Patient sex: M
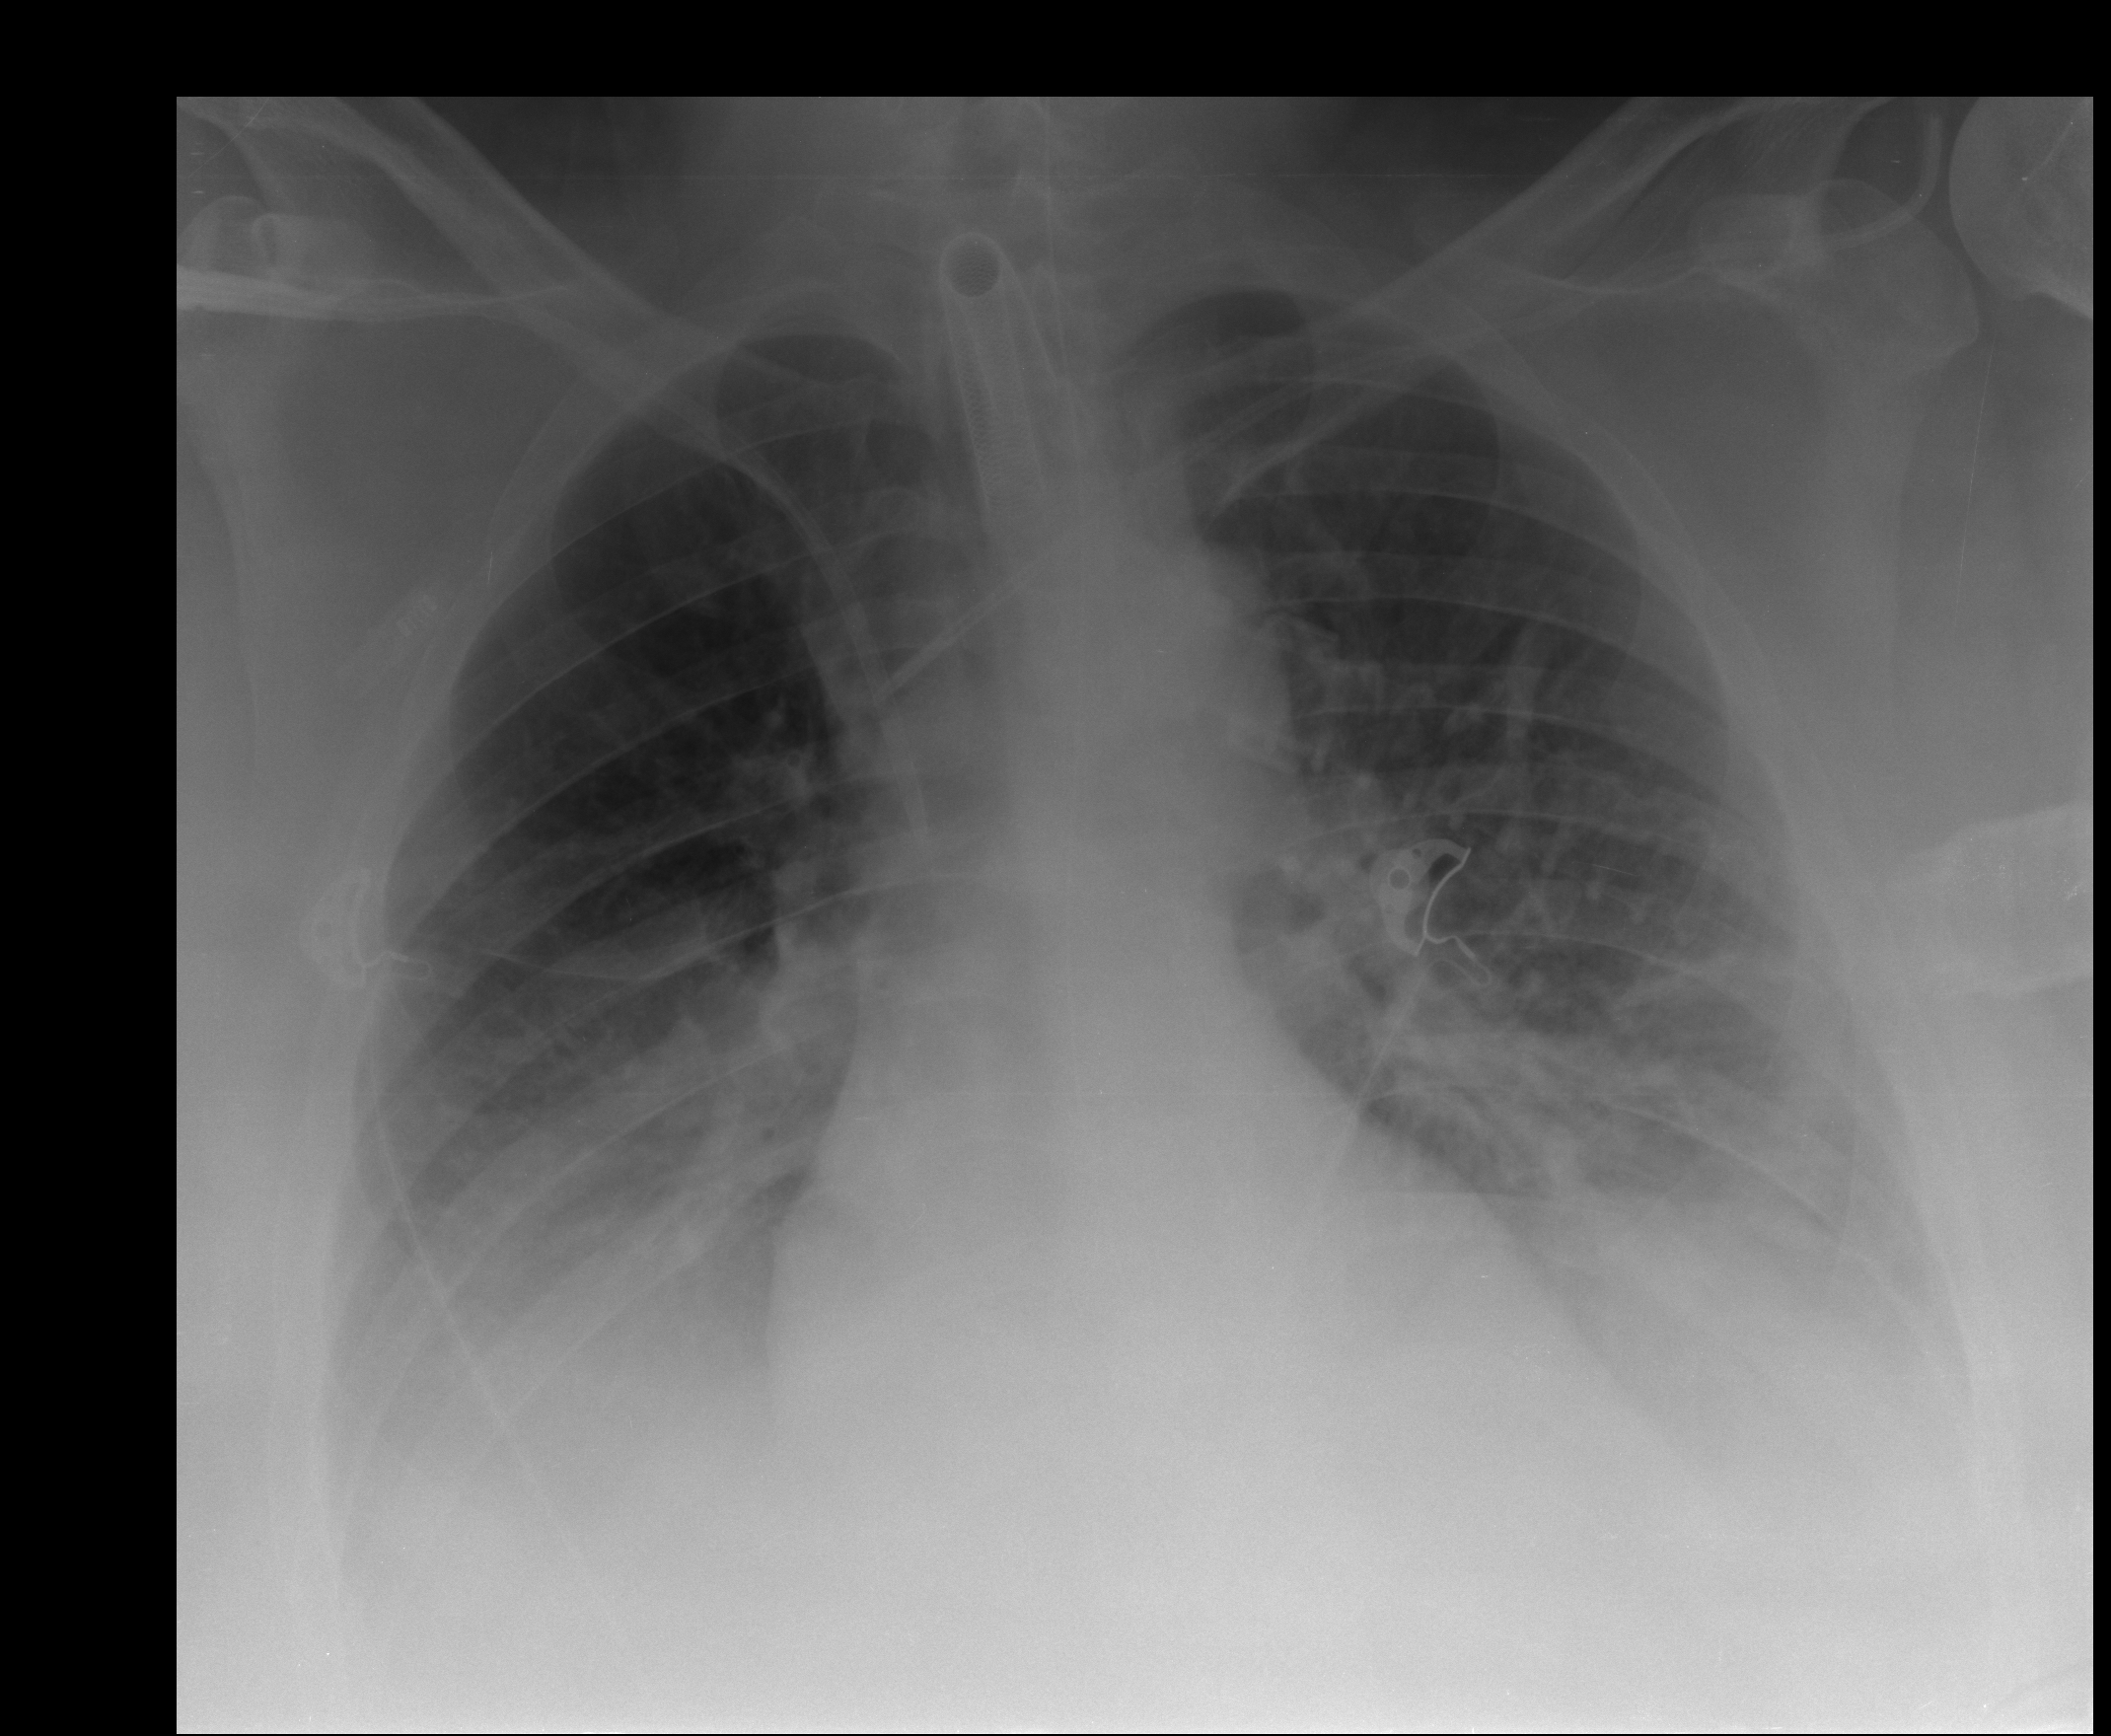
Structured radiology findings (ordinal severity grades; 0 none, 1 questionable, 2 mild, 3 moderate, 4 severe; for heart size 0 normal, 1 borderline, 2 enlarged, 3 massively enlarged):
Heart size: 0
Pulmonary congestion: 2
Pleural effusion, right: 2
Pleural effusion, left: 2
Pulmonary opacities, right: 0
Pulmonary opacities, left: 2
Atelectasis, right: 3
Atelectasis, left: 3